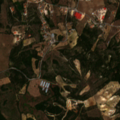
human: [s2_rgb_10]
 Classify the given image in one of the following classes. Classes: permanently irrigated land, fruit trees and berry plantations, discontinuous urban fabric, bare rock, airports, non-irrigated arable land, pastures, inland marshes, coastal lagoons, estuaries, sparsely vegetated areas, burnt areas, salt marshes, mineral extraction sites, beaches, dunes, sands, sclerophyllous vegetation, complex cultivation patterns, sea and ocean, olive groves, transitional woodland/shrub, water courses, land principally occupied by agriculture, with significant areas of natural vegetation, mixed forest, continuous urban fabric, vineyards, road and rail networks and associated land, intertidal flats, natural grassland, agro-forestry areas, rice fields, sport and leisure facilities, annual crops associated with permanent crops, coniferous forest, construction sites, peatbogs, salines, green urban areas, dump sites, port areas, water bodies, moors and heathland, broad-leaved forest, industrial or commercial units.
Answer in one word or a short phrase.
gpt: olive groves, land principally occupied by agriculture, with significant areas of natural vegetation, coniferous forest